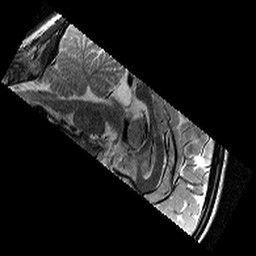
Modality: T2w
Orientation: sagittal
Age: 9
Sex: female
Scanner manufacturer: siemens
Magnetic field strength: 3 T
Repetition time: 9.23 s
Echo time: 0.067 s